Fundus camera: zeiss
Shooting center: fovea
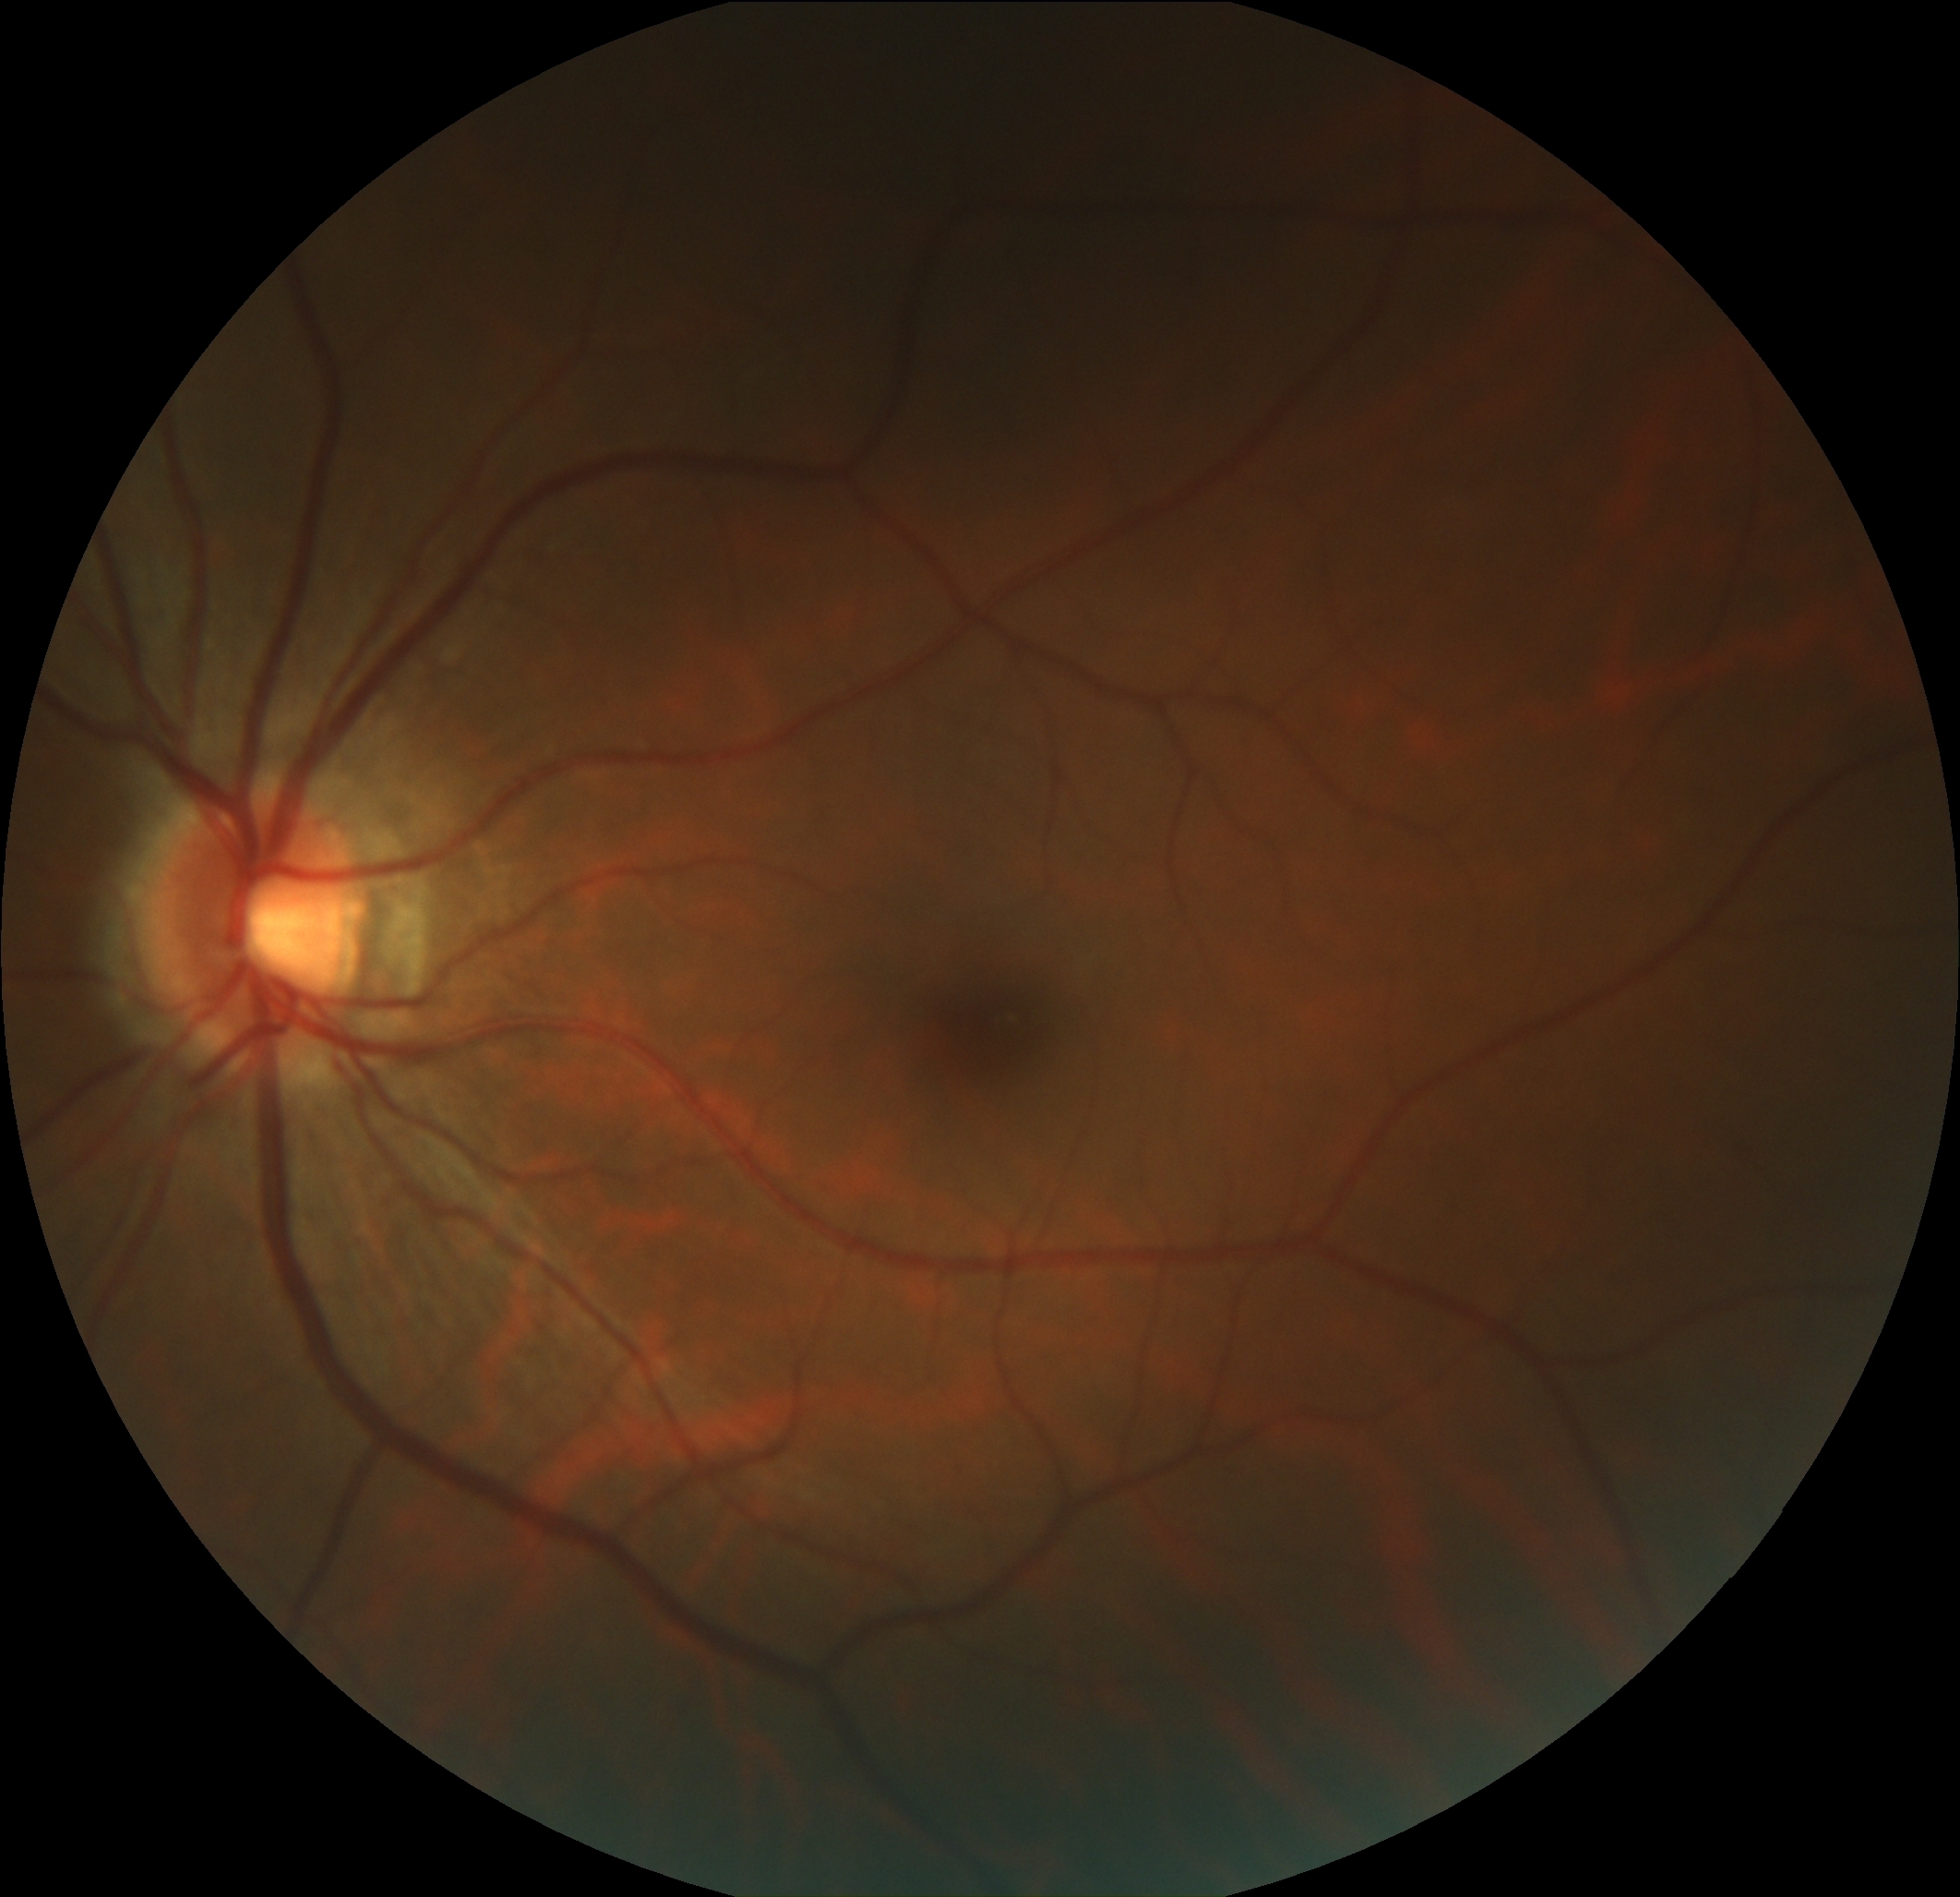
Pathologic myopia: no
Patchy retinal atrophy: present
Retinal detachment: absent